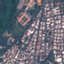
Label: Residential